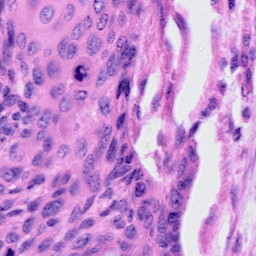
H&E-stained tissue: Cervix